Field crop: maize
Growth stage: 1
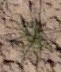
Species: salsola